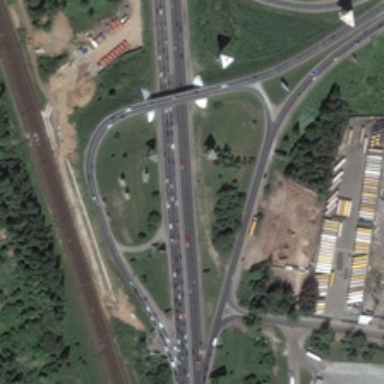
Many green trees and meadows are near a viaduct with many cars .